Question: I would like to change the color of a cell in a JTable. I wrote my own class that extends DefaultTableCellRenderer. However, my class has really inconsitent behavior. All it does is if a entry appears twice in a column, it marks it red. This is the result I get:

Notice that in this class I am also setting the font for a particular column. That works fine. I am wondering why I get this behavior when trying to simply set the color.
Here is my class:
'''
/*
* To change this template, choose Tools | Templates
* and open the template in the editor.
*/
package inter2;
import java.awt.Color;
import java.awt.Component;
import java.awt.Font;
import java.util.List;
import javax.swing.JTable;
import javax.swing.table.DefaultTableCellRenderer;
/**
* Used to display different fonts for different cells in the table
*/
public class CustomCellRenderer extends DefaultTableCellRenderer
{
private final int TRANSLATION_COL = 1;
private final int VARIABLE_COL = 2;
public Component getTableCellRendererComponent(JTable table, Object value, boolean isSelected,
boolean hasFocus, int row, int column)
{
Component cell = super.getTableCellRendererComponent(table, value, isSelected, hasFocus, row, column);
//set it so it can display unicode characters
if (column == TRANSLATION_COL)
{
cell.setFont(new Font("MS Mincho",Font.PLAIN, 12));
}
//marks a cell red if it is a duplicate variable name
if(column == VARIABLE_COL)
{
MyTable theTable = (MyTable)table;
String cellValue = theTable.getValueforCell(row, column);
boolean dup = false;
String[] columnData = theTable.getColumnData(column);
//check if this is already in the list
for(int i =0; i < columnData.length; i++)
{
String currTableValue = columnData[i];
if(currTableValue.equals(cellValue) && i != row)
{
dup = true;
break;
}
}
//we found a dup
if(dup == true)
{
cell.setBackground(Color.red);
}
}
return cell;
}
}
'''
''''
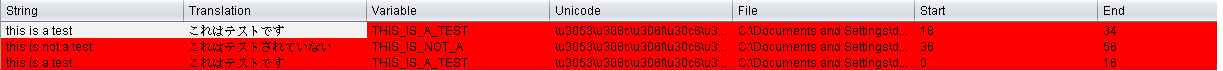
Answer: DefaultTableCellRenderer is a particularly bad implementation - you hit it's infamous "color memory". To work around, you have to set its color properties
'''
if (myCondition)
comp.setBackground(red)
else
comp.setBackground(normal)
'''
or better (biased me, of course): use JXTable in SwingX, it comes with full pluggable support for decorating cell renderers, not only in a table, but consistently in comboBox, tree, list ..